Question: I'm trying to implement 'FooTable-2' in my project, but for some reason I can't get the pagination working.
I'm following <URL> tutorial and here is what I have so far as a table code:
'''
<div id="mainContent">
<div id="allTrackersDiv" style="display: none;">
<label><b>Active Trackers</b></label>
<table class="activeTrackersTable" id="allTrackersTable"
data-page-navigation=".pagination">
<thead>
<tr>
<th> ID </th>
<th> col 1 </th>
<th> col 2 </th>
<th> col 3 </th>
</tr>
</thead>
<tbody data-bind="foreach: trackersObjArray">
<tr data-bind="click: test">
<td><span data-bind="text: tId"></span></td>
<td><span data-bind="text: tname"></span></td>
<td><span data-bind="text: pname"></span></td>
<td><span data-bind="text: tcreate"></span></td>
</tr>
</tbody>
<tfoot>
<tr>
<td colspan="4">
<div class="pagination"></div>
</td>
</tr>
</tfoot>
</table>
</div>
</div>
'''
The problem is that the paging is not working. I have 22 records in my table and it is supposed to start paging after the 10th record
Here is how it looks:

What am I missing here? At my point of view everything looks pretty fine. What am I missing, I really can't understand my mistake.
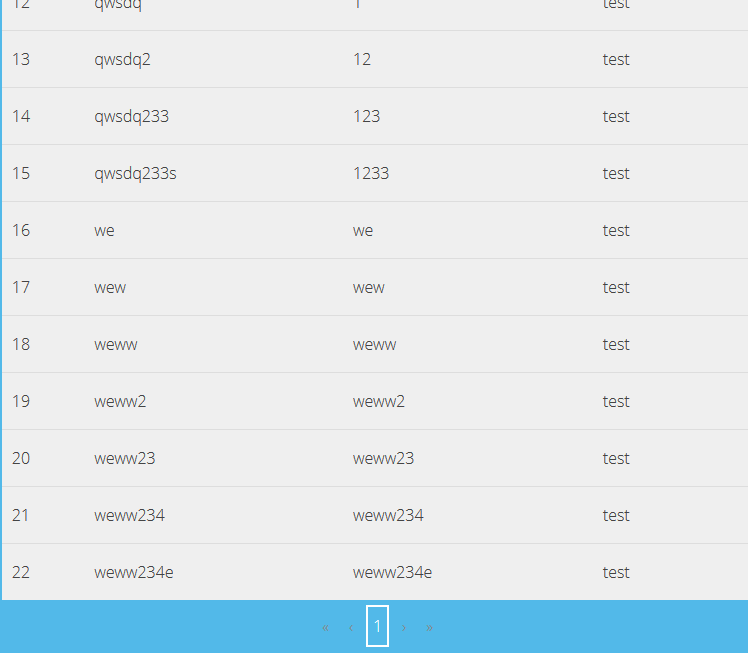
Answer: You can try mentioning
'''
data-page-size="10"
'''
explicitly.
And if that doesn't work, may be issue is due to dynamic data being added to footable.
Use
'''
$('#myTable').append(html).trigger('footable_redraw');
'''
So that footable will be redrawed and size limit will be applied.
Reference links: <URL> and
<URL>